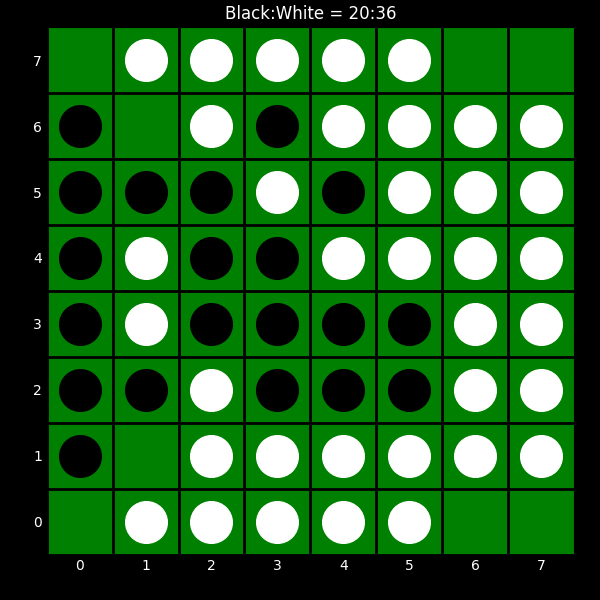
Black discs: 20
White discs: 36